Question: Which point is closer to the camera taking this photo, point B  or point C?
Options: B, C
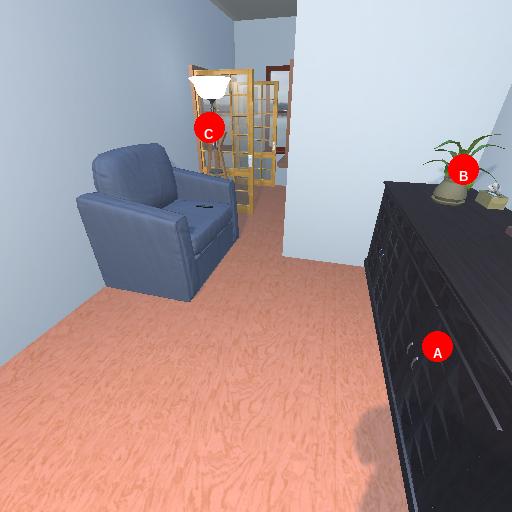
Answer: B